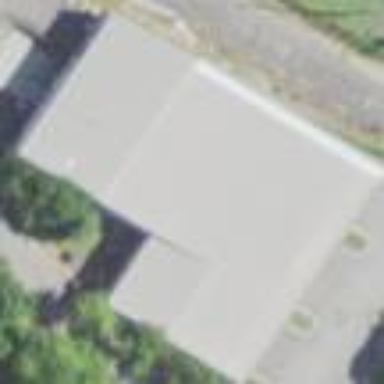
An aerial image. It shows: Commercial building.